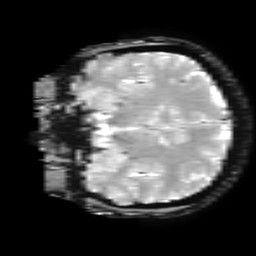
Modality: T2starw
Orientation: coronal
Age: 30
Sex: male
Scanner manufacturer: ge
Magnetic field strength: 3 T
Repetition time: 0.65 s
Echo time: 0.02 s